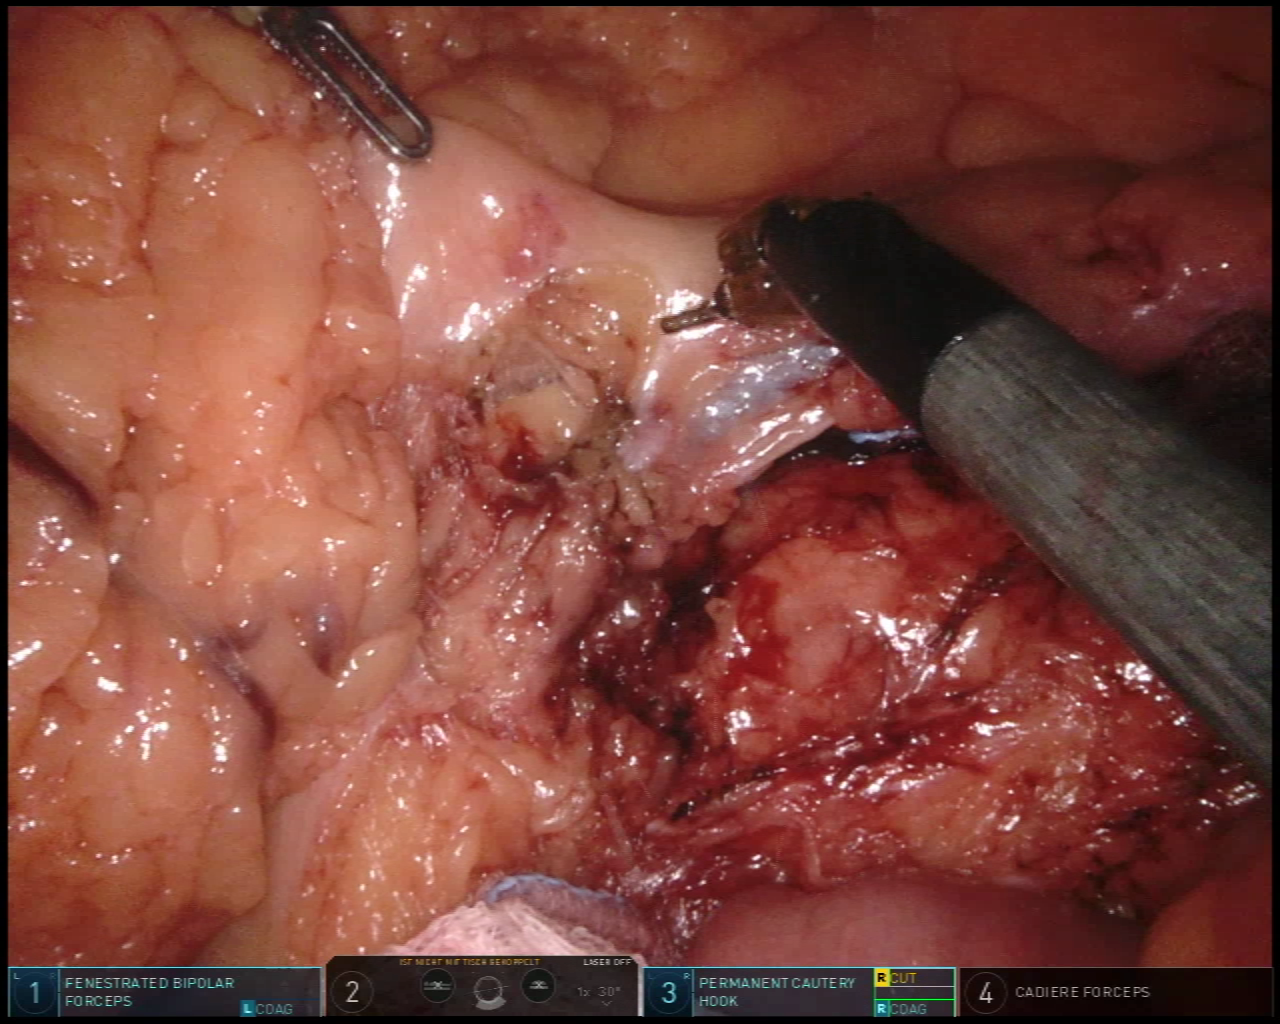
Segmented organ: intestinal_veins
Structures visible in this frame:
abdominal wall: no
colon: no
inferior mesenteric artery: no
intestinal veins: yes
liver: no
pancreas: no
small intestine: yes
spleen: no
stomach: no
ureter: no
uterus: no
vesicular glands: no